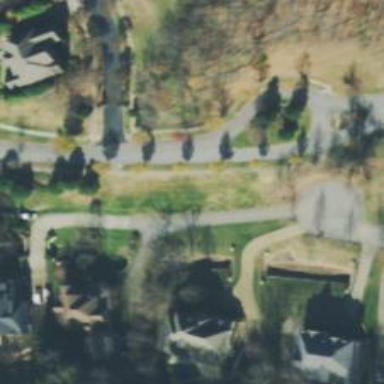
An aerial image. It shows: Residential road.